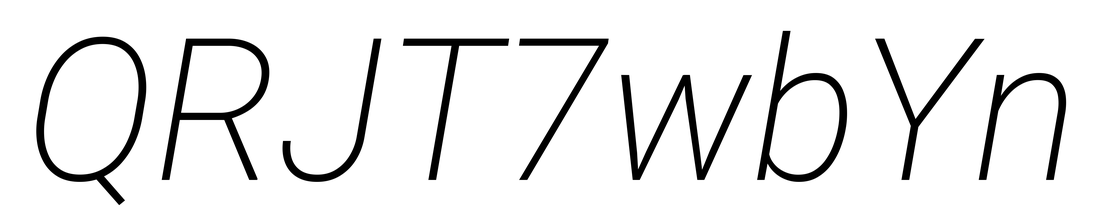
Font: Roboto-Italic_ExtraLight_Italic